Field crop: tomato
Growth stage: 1
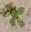
Species: portulaca